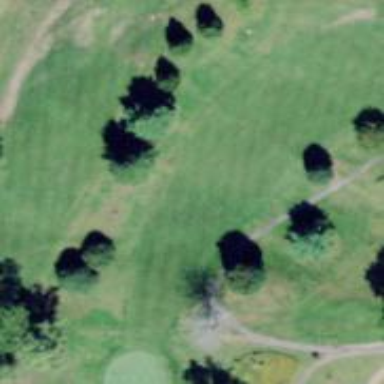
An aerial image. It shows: Golf hole.